Field crop: maize
Growth stage: 1
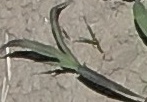
Species: sorghum